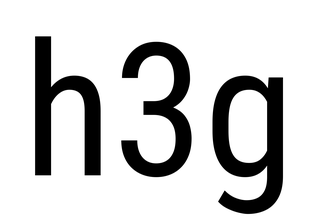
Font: Roboto_Condensed_Regular